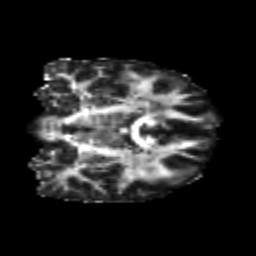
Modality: FA
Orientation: coronal
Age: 25
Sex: male
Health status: healthy
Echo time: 0.074 s